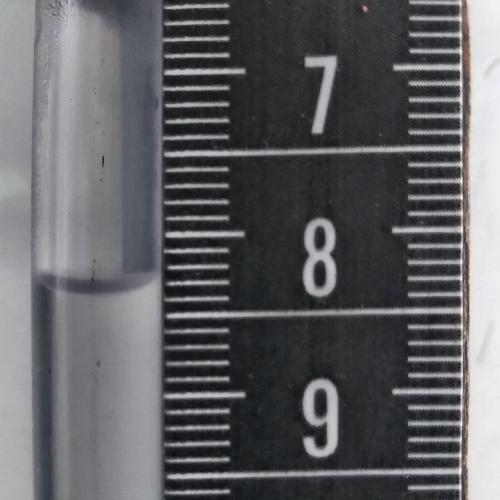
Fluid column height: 8.3 cm